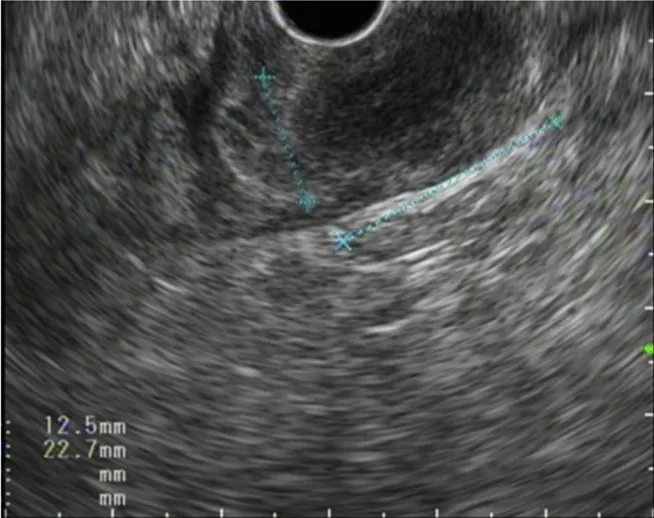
Preoperative endoscopic examination and endoscopic ultrasonography. . (B) Endoscopic ultrasound examination showed a well-defined hypoechoic mass (22 x 12 mm), which originates from the submucosal layer of the stomach.
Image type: radiology (ultrasound)